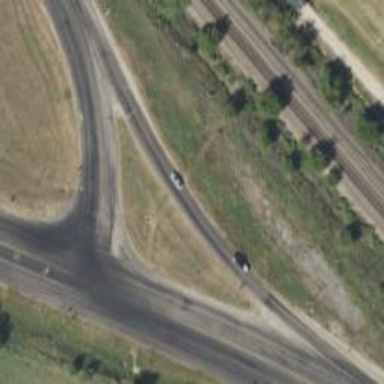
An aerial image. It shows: Trunk link highway.